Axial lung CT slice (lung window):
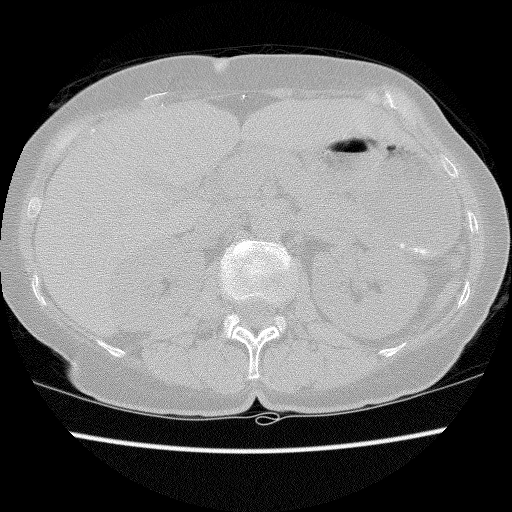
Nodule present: no